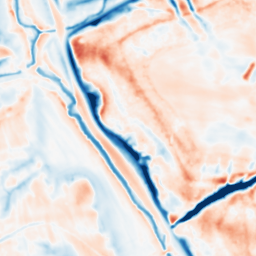
Category: multiscale
Decomposition family: dog_multiscale
Decomposition parameters: sigma_ratio: 1.4
n_scales: 6
base_sigma: 1
Upsampling method: quintic
Upsampling parameters: scale: 8
Upsampling scale: 8